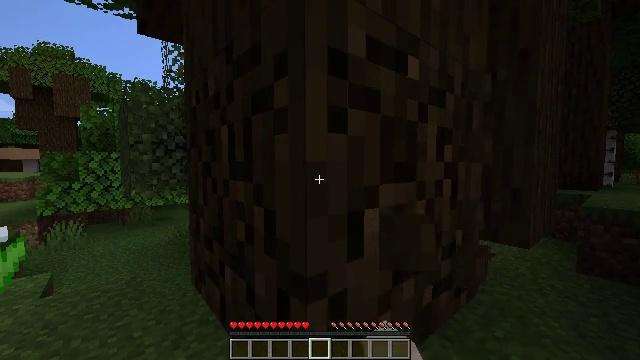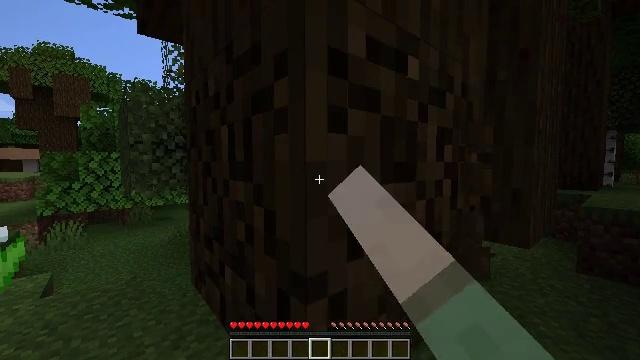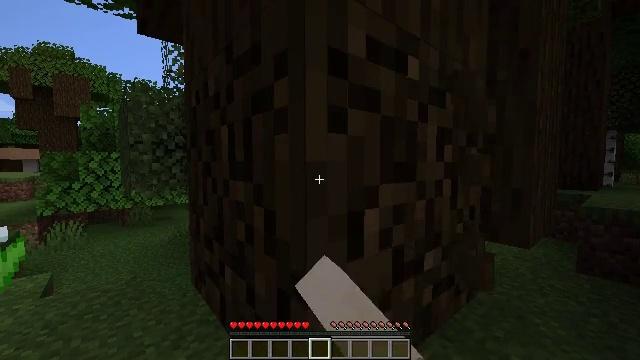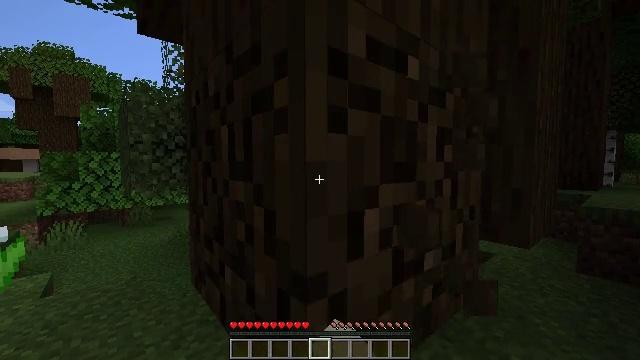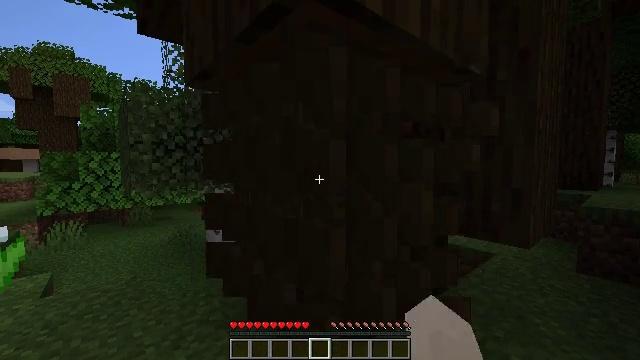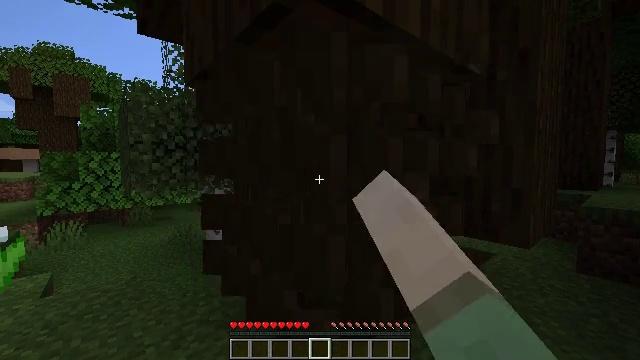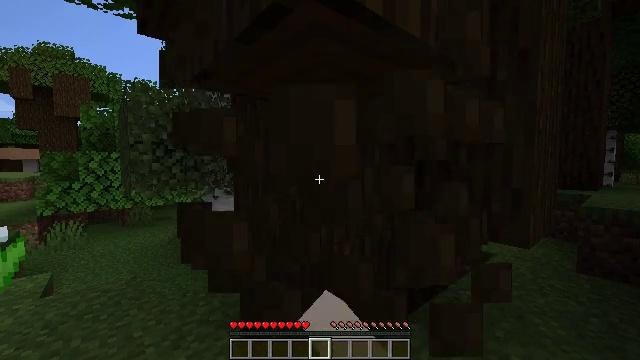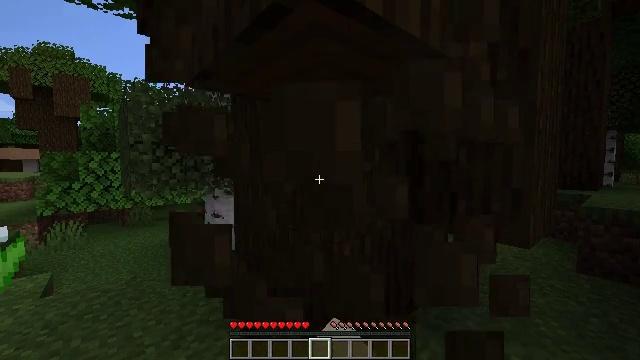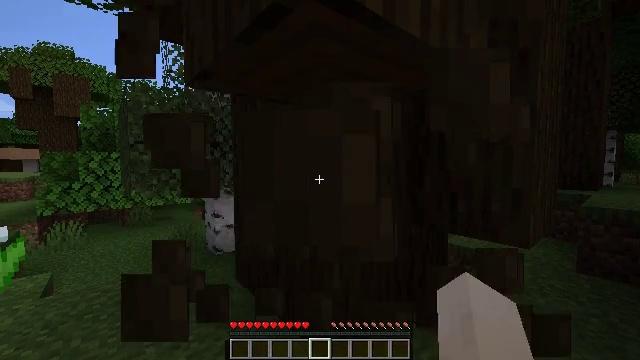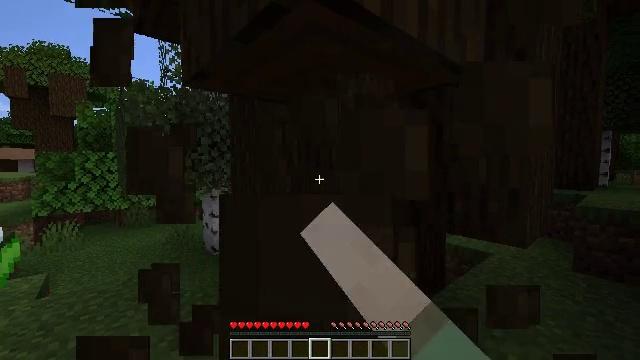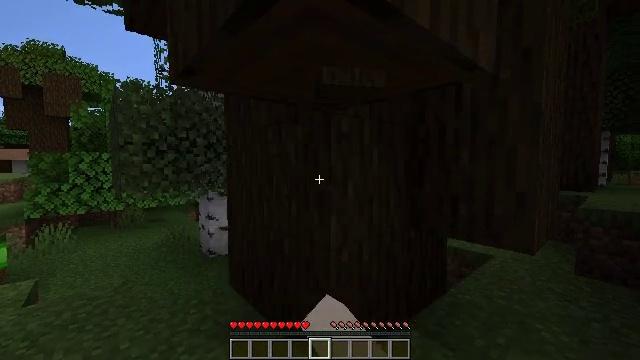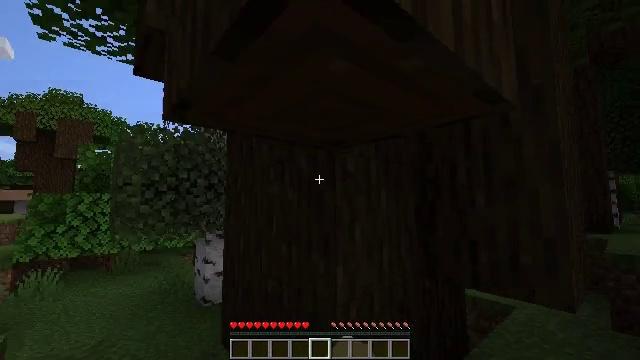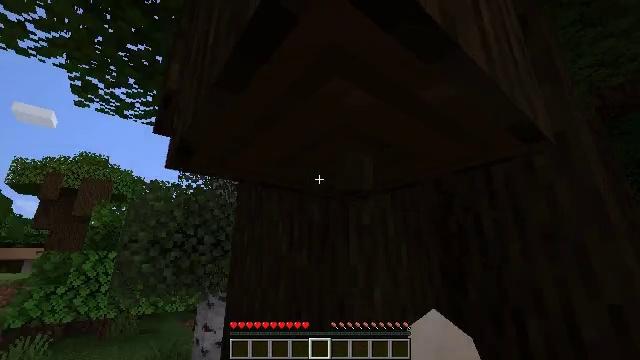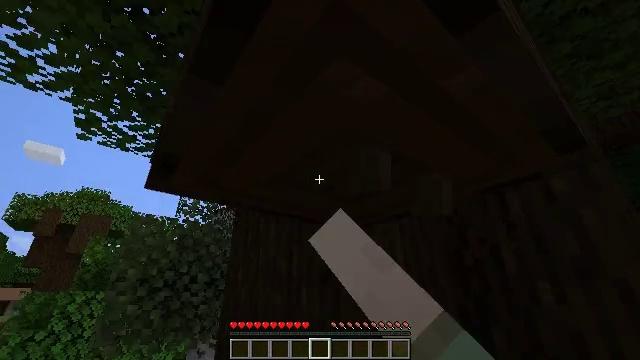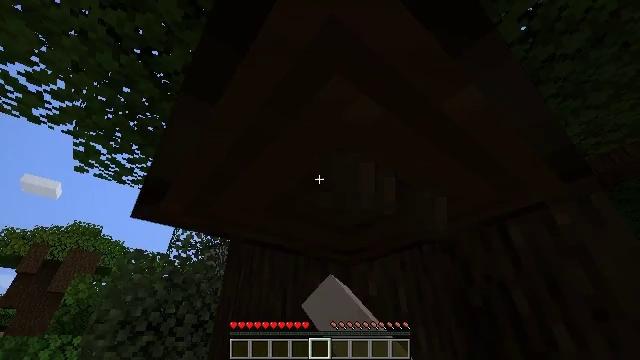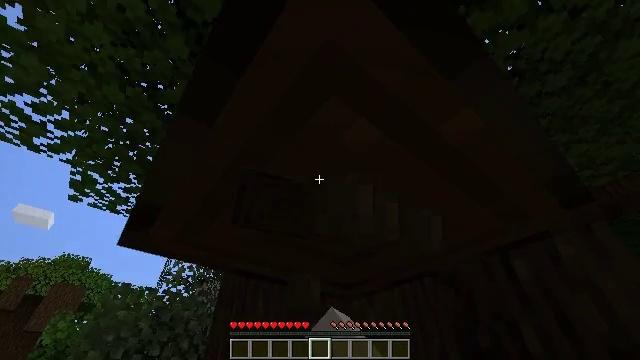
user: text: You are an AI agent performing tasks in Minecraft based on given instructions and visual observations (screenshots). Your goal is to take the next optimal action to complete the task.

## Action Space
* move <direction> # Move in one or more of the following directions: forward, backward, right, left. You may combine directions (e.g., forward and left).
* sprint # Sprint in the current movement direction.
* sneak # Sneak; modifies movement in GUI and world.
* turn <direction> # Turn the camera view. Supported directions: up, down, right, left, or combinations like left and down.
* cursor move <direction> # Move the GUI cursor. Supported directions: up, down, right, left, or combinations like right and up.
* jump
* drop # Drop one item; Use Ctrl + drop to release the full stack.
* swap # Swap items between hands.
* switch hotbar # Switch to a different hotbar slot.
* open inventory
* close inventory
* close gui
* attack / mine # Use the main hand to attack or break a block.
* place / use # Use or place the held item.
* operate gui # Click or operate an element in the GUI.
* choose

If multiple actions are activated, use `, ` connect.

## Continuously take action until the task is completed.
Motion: motion action
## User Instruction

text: Break the dark oak log in the forest.
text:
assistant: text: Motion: attack / mine
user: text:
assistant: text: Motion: attack / mine
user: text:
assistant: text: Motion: attack / mine
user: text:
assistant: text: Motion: attack / mine
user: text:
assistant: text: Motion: attack / mine
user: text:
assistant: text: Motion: attack / mine
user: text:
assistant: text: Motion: attack / mine
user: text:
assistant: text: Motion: attack / mine
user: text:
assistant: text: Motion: attack / mine
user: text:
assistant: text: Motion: move forward, attack / mine
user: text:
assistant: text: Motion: move forward, turn up, attack / mine
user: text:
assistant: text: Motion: move forward, turn left and up, attack / mine
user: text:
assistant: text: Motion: turn up, attack / mine
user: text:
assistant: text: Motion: turn up, attack / mine
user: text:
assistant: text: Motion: turn up, attack / mine
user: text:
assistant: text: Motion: turn up, attack / mine
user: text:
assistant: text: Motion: turn left and up, attack / mine
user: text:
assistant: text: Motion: attack / mine
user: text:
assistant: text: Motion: attack / mine
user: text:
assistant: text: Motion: attack / mine
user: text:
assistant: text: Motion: attack / mine
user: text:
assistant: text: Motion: attack / mine
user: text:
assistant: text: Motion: move forward, attack / mine
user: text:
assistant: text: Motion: move forward, turn right and up, attack / mine
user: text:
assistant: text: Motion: turn up, attack / mine
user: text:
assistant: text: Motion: attack / mine
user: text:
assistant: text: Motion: attack / mine
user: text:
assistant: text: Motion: attack / mine
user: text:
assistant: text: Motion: turn up, attack / mine
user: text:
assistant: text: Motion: turn up, attack / mine